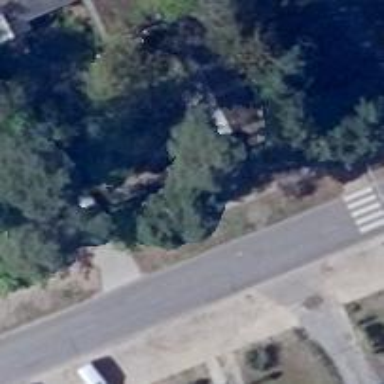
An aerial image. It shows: Driveway leading to service road.